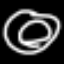
Label: donut